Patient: sex M, age 62
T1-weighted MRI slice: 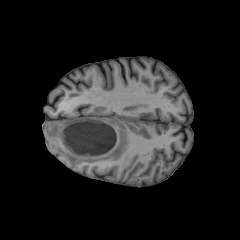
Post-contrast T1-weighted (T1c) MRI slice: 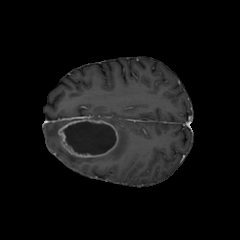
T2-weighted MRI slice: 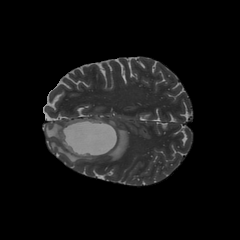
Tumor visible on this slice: yes
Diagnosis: Glioblastoma, IDH-wildtype
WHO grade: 4